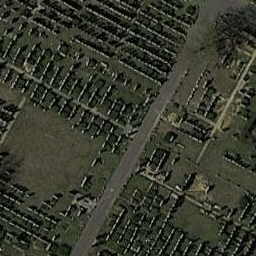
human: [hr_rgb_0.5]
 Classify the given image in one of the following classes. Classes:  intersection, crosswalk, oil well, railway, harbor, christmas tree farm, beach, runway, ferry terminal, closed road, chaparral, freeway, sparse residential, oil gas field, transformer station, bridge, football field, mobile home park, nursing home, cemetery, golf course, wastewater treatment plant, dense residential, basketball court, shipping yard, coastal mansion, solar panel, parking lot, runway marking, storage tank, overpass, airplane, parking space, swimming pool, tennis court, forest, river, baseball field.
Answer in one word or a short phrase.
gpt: cemetery